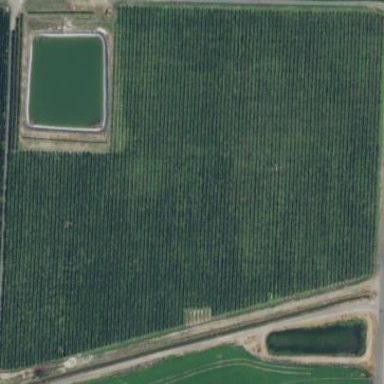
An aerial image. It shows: Orchard.